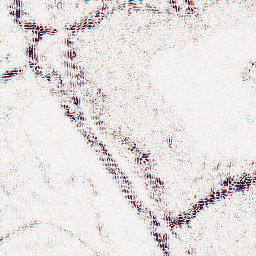
Category: wavelet
Decomposition family: wavelet_dwt
Decomposition parameters: wavelet: coif2
level: 2
Upsampling method: sinc_hamming
Upsampling parameters: scale: 2
kernel_size: 8
Upsampling scale: 2